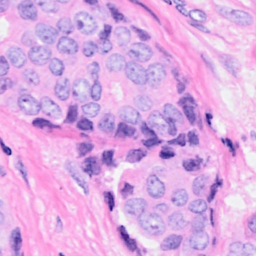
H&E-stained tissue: Breast